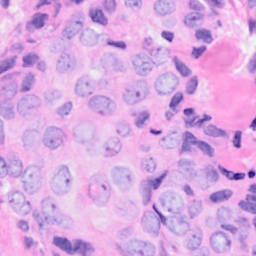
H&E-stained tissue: Breast